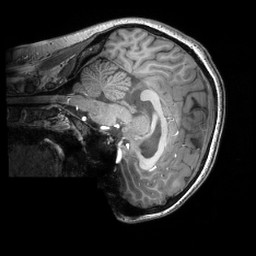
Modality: T1w
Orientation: sagittal
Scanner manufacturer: philips
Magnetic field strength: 7 T
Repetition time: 0.008 s
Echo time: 0.001974 s